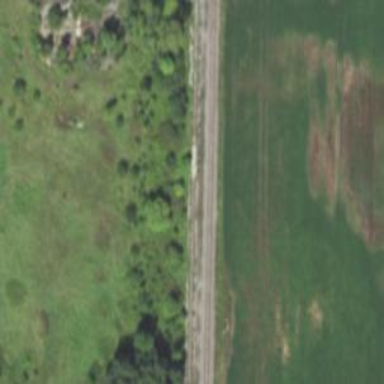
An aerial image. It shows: Railway siding with rails.